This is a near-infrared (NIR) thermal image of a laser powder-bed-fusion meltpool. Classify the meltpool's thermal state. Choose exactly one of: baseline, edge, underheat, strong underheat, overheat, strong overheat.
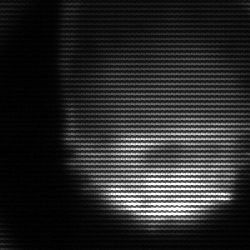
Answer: edge